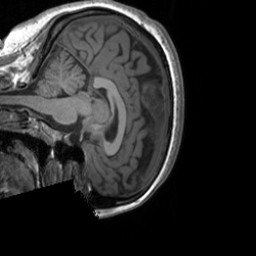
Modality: T1w
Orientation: sagittal
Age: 28
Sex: female
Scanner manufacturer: siemens
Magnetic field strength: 3 T
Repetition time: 1.9 s
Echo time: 0.00226 s